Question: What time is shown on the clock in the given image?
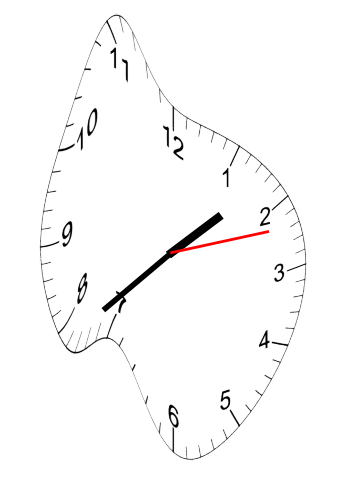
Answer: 01:38:12